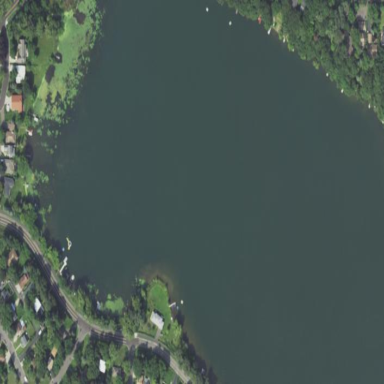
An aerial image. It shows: Serene lake.